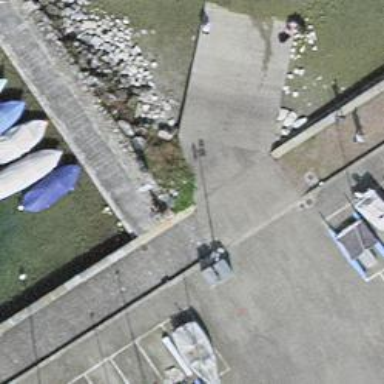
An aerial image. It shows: Slipway on leisure land.